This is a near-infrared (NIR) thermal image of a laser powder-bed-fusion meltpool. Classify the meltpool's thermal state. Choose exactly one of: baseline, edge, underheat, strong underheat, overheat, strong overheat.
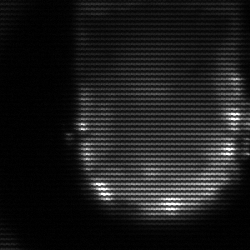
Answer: baseline